Question: I've added a spinner to my android app and when I run my app in the emulator it crashes. Prior to that it ran fine. Here is my code for the spinner...
This is in my class...
'''
public void populateSpinners(){
Spinner spinner = (Spinner) findViewById(R.id.spinner1);
ArrayAdapter<CharSequence> adapter = ArrayAdapter.createFromResource(
this, R.array.planets_array, android.R.layout.simple_spinner_item);
adapter.setDropDownViewResource(android.R.layout.simple_spinner_dropdown_item);
spinner.setAdapter(adapter);
return;
}
'''
This is in my string.xml...
'''
<string name="planet_prompt">Choose a planet</string>
<string-array name="planets_array">
<item>Mercury</item>
<item>Venus</item>
<item>Earth</item>
<item>Mars</item>
<item>Jupiter</item>
<item>Saturn</item>
<item>Uranus</item>
<item>Neptune</item>
</string-array>
'''
This is code I "borrowed" from here...
<URL>
I added a break point after the spinner was initilazed and ran the app in debug mode. The debugger runs fine and reaches the breakpoint with no errors. However after the breakpoint, the debugger freezes and shows this...
'''
myapp [Android Application]
myapp [Android Application]
DalvikVM[localhost:8615]
Thread [<1> main] (Suspended (exception Resources$NotFoundException))
Resources.loadXmlResourceParser(int, String) line: 1877
Resources.getLayout(int) line: 731
PhoneLayoutInflater(LayoutInflater).inflate(int, ViewGroup, boolean) line: 318
ArrayAdapter.createViewFromResource(int, View, ViewGroup, int) line: 332
ArrayAdapter.getView(int, View, ViewGroup) line: 323
Spinner(AbsSpinner).onMeasure(int, int) line: 192
Spinner(View).measure(int, int) line: 8171
TableRow.getColumnsWidths(int) line: 308
TableLayout.findLargestCells(int) line: 497
TableLayout.measureVertical(int, int) line: 462
TableLayout.onMeasure(int, int) line: 428
TableLayout(View).measure(int, int) line: 8171
LinearLayout(ViewGroup).measureChildWithMargins(View, int, int, int, int) line: 3132
LinearLayout.measureChildBeforeLayout(View, int, int, int, int, int) line: 1012
LinearLayout.measureVertical(int, int) line: 381
LinearLayout.onMeasure(int, int) line: 304
LinearLayout(View).measure(int, int) line: 8171
FrameLayout(ViewGroup).measureChildWithMargins(View, int, int, int, int) line: 3132
FrameLayout.onMeasure(int, int) line: 245
FrameLayout(View).measure(int, int) line: 8171
LinearLayout.measureVertical(int, int) line: 526
LinearLayout.onMeasure(int, int) line: 304
LinearLayout(View).measure(int, int) line: 8171
PhoneWindow$DecorView(ViewGroup).measureChildWithMargins(View, int, int, int, int) line: 3132
PhoneWindow$DecorView(FrameLayout).onMeasure(int, int) line: 245
PhoneWindow$DecorView(View).measure(int, int) line: 8171
ViewRoot.performTraversals() line: 801
ViewRoot.handleMessage(Message) line: 1727
ViewRoot(Handler).dispatchMessage(Message) line: 99
Looper.loop() line: 123
ActivityThread.main(String[]) line: 4627
Method.invokeNative(Object, Object[], Class, Class[], Class, int, boolean) line: not available [native method]
Method.invoke(Object, Object...) line: 521
ZygoteInit$MethodAndArgsCaller.run() line: 868
ZygoteInit.main(String[]) line: 626
NativeStart.main(String[]) line: not available [native method]
Thread [<6> Binder Thread #2] (Running)
Thread [<5> Binder Thread #1] (Running)
'''
And I see this....

I read that it means I'm missing the Android source. Is this correct? Why do I need the Android source? Isn't the Android SDK enough? Or is there some other problem? I'm new to Java/Android (been programming for about a week now) and I've been muddling my way through things so please excuse me if this is a "noob" question. :D Thanks!
Here are the parts of my DDMS that show the error that is occurring...
'''
07-04 16:57:19.063: DEBUG/dalvikvm(134): GC_EXPLICIT freed 4275 objects / 210048 bytes in 124ms
07-04 16:57:23.311: DEBUG/AndroidRuntime(309): Shutting down VM
07-04 16:57:23.311: WARN/dalvikvm(309): threadid=1: thread exiting with uncaught exception (group=0x4001d800)
07-04 16:57:23.651: ERROR/AndroidRuntime(309): FATAL EXCEPTION: main
07-04 16:57:23.651: ERROR/AndroidRuntime(309): android.content.res.Resources$NotFoundException: File res/layout/simple_spinner_item.xml from xml type layout resource ID #0x1090008
07-04 16:57:23.651: ERROR/AndroidRuntime(309): at android.content.res.Resources.loadXmlResourceParser(Resources.java:1916)
07-04 16:57:23.651: ERROR/AndroidRuntime(309): at android.content.res.Resources.loadXmlResourceParser(Resources.java:1871)
07-04 16:57:23.651: ERROR/AndroidRuntime(309): at android.content.res.Resources.getLayout(Resources.java:731)
07-04 16:57:23.651: ERROR/AndroidRuntime(309): at android.view.LayoutInflater.inflate(LayoutInflater.java:318)
07-04 16:57:23.651: ERROR/AndroidRuntime(309): at android.widget.ArrayAdapter.createViewFromResource(ArrayAdapter.java:332)
07-04 16:57:23.651: ERROR/AndroidRuntime(309): at android.widget.ArrayAdapter.getView(ArrayAdapter.java:323)
07-04 16:57:23.651: ERROR/AndroidRuntime(309): at android.widget.AbsSpinner.onMeasure(AbsSpinner.java:192)
07-04 16:57:23.651: ERROR/AndroidRuntime(309): at android.view.View.measure(View.java:8171)
07-04 16:57:23.651: ERROR/AndroidRuntime(309): at android.widget.TableRow.getColumnsWidths(TableRow.java:308)
07-04 16:57:23.651: ERROR/AndroidRuntime(309): at android.widget.TableLayout.findLargestCells(TableLayout.java:497)
07-04 16:57:23.651: ERROR/AndroidRuntime(309): at android.widget.TableLayout.measureVertical(TableLayout.java:462)
07-04 16:57:23.651: ERROR/AndroidRuntime(309): at android.widget.TableLayout.onMeasure(TableLayout.java:428)
07-04 16:57:23.651: ERROR/AndroidRuntime(309): at android.view.View.measure(View.java:8171)
07-04 16:57:23.651: ERROR/AndroidRuntime(309): at android.view.ViewGroup.measureChildWithMargins(ViewGroup.java:3132)
07-04 16:57:23.651: ERROR/AndroidRuntime(309): at android.widget.LinearLayout.measureChildBeforeLayout(LinearLayout.java:1012)
07-04 16:57:23.651: ERROR/AndroidRuntime(309): at android.widget.LinearLayout.measureVertical(LinearLayout.java:381)
07-04 16:57:23.651: ERROR/AndroidRuntime(309): at android.widget.LinearLayout.onMeasure(LinearLayout.java:304)
07-04 16:57:23.651: ERROR/AndroidRuntime(309): at android.view.View.measure(View.java:8171)
07-04 16:57:23.651: ERROR/AndroidRuntime(309): at android.view.ViewGroup.measureChildWithMargins(ViewGroup.java:3132)
07-04 16:57:23.651: ERROR/AndroidRuntime(309): at android.widget.FrameLayout.onMeasure(FrameLayout.java:245)
07-04 16:57:23.651: ERROR/AndroidRuntime(309): at android.view.View.measure(View.java:8171)
07-04 16:57:23.651: ERROR/AndroidRuntime(309): at android.widget.LinearLayout.measureVertical(LinearLayout.java:526)
07-04 16:57:23.651: ERROR/AndroidRuntime(309): at android.widget.LinearLayout.onMeasure(LinearLayout.java:304)
07-04 16:57:23.651: ERROR/AndroidRuntime(309): at android.view.View.measure(View.java:8171)
07-04 16:57:23.651: ERROR/AndroidRuntime(309): at android.view.ViewGroup.measureChildWithMargins(ViewGroup.java:3132)
07-04 16:57:23.651: ERROR/AndroidRuntime(309): at android.widget.FrameLayout.onMeasure(FrameLayout.java:245)
07-04 16:57:23.651: ERROR/AndroidRuntime(309): at android.view.View.measure(View.java:8171)
07-04 16:57:23.651: ERROR/AndroidRuntime(309): at android.view.ViewRoot.performTraversals(ViewRoot.java:801)
07-04 16:57:23.651: ERROR/AndroidRuntime(309): at android.view.ViewRoot.handleMessage(ViewRoot.java:1727)
07-04 16:57:23.651: ERROR/AndroidRuntime(309): at android.os.Handler.dispatchMessage(Handler.java:99)
07-04 16:57:23.651: ERROR/AndroidRuntime(309): at android.os.Looper.loop(Looper.java:123)
07-04 16:57:23.651: ERROR/AndroidRuntime(309): at android.app.ActivityThread.main(ActivityThread.java:4627)
07-04 16:57:23.651: ERROR/AndroidRuntime(309): at java.lang.reflect.Method.invokeNative(Native Method)
07-04 16:57:23.651: ERROR/AndroidRuntime(309): at java.lang.reflect.Method.invoke(Method.java:521)
07-04 16:57:23.651: ERROR/AndroidRuntime(309): at com.android.internal.os.ZygoteInit$MethodAndArgsCaller.run(ZygoteInit.java:868)
07-04 16:57:23.651: ERROR/AndroidRuntime(309): at com.android.internal.os.ZygoteInit.main(ZygoteInit.java:626)
07-04 16:57:23.651: ERROR/AndroidRuntime(309): at dalvik.system.NativeStart.main(Native Method)
07-04 16:57:23.651: ERROR/AndroidRuntime(309): Caused by: java.lang.RuntimeException: Assetmanager has been closed
07-04 16:57:23.651: ERROR/AndroidRuntime(309): at android.content.res.AssetManager.openXmlBlockAsset(AssetManager.java:483)
07-04 16:57:23.651: ERROR/AndroidRuntime(309): at android.content.res.Resources.loadXmlResourceParser(Resources.java:1898)
07-04 16:57:23.651: ERROR/AndroidRuntime(309): ... 36 more
07-04 16:57:23.912: WARN/ActivityManager(58): Force finishing activity com.newapp.practice.app/.myappActivity
07-04 16:57:24.461: WARN/ActivityManager(58): Activity pause timeout for HistoryRecord{44f86260 com.newapp.practice.app/.myappActivity}
07-04 16:57:31.261: DEBUG/dalvikvm(187): GC_EXPLICIT freed 110 objects / 4680 bytes in 117ms
07-04 16:57:36.003: WARN/ActivityManager(58): Activity destroy timeout for HistoryRecord{44f86260 com.newapp.practice.app/.myappActivity}
07-04 16:57:36.422: DEBUG/dalvikvm(261): GC_EXPLICIT freed 755 objects / 54824 bytes in 209ms
'''
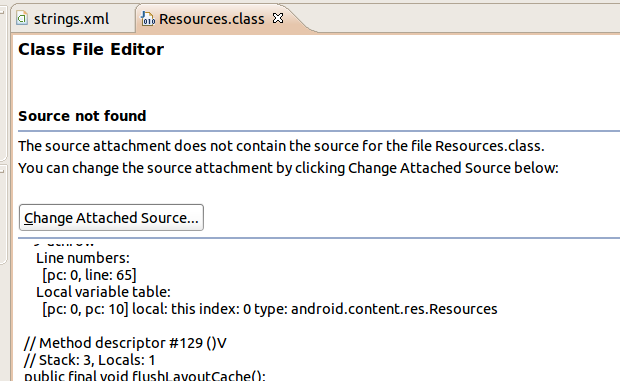
Answer: Eclipse tries to access the Android source in order to help you debug the crash. There are some instructions online to attach the source to Eclipse, but they're quite long-winded, and best left as an exercise for elsewhere (I used <URL>.
If you'd like some help with the crash itself, can you paste the stacktrace from DDMS? (With the breakpoints disabled).